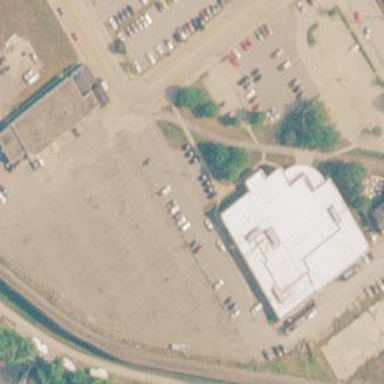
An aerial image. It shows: Courthouse building.